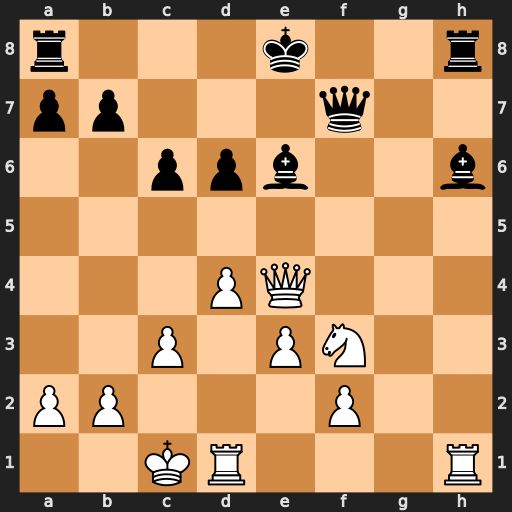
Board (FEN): r3k2r/pp3q2/2ppb2b/8/3PQ3/2P1PN2/PP3P2/2KR3R
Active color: w
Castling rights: kq
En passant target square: -
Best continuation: Ng5 Qf5 Qxe6+ Qxe6 Nxe6